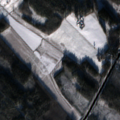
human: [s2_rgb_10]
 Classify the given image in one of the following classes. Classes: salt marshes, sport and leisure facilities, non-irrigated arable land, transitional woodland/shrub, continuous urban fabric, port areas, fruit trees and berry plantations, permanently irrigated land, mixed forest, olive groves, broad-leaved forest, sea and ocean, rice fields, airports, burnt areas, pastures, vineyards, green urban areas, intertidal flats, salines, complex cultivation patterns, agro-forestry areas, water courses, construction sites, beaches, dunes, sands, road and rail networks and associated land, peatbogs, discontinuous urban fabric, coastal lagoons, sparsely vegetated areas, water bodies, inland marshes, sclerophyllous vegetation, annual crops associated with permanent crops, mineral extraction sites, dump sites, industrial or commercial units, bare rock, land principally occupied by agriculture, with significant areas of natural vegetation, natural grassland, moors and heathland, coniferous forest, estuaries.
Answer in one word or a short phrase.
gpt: non-irrigated arable land, coniferous forest, mixed forest, transitional woodland/shrub, water bodies